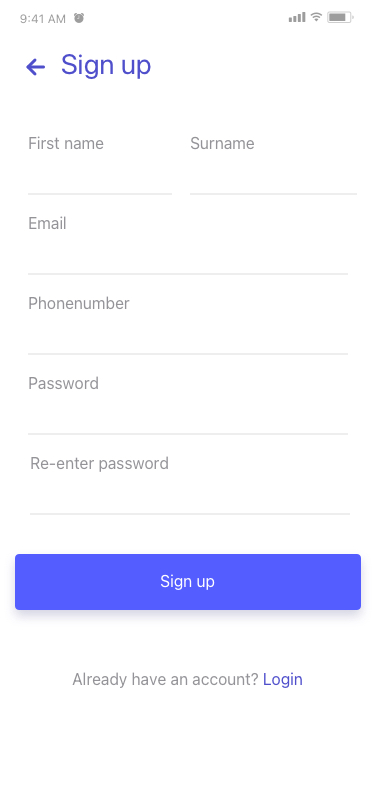
Text in this UI design:
Sign up
First name
Surname
Email
Phonenumber
Password
Re-enter password
Sign up
Already have an account? Login